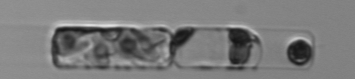
Label: Guinardia_delicatula_TAG_internal_parasite